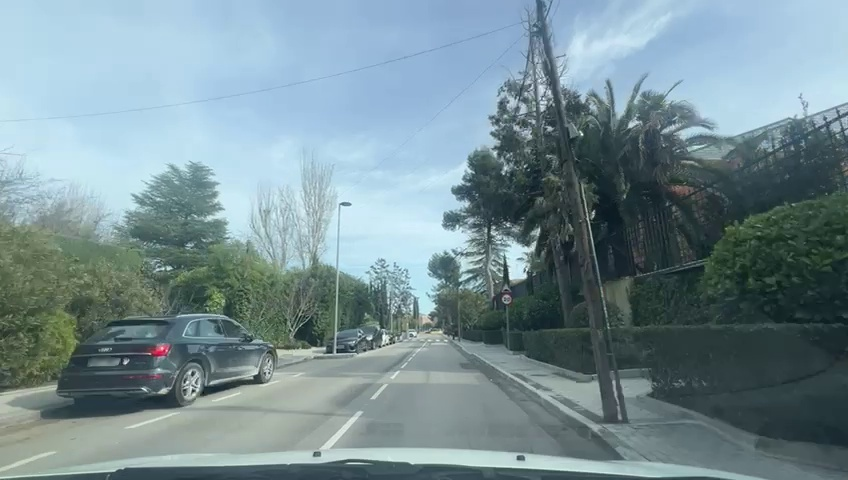
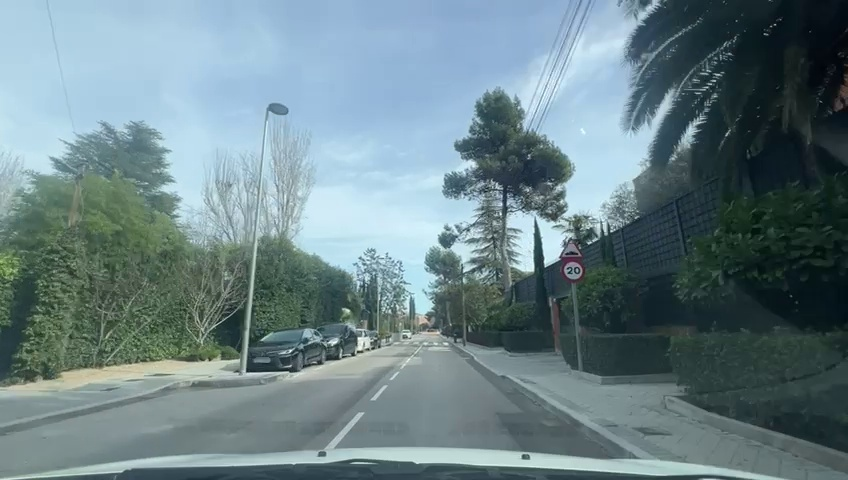
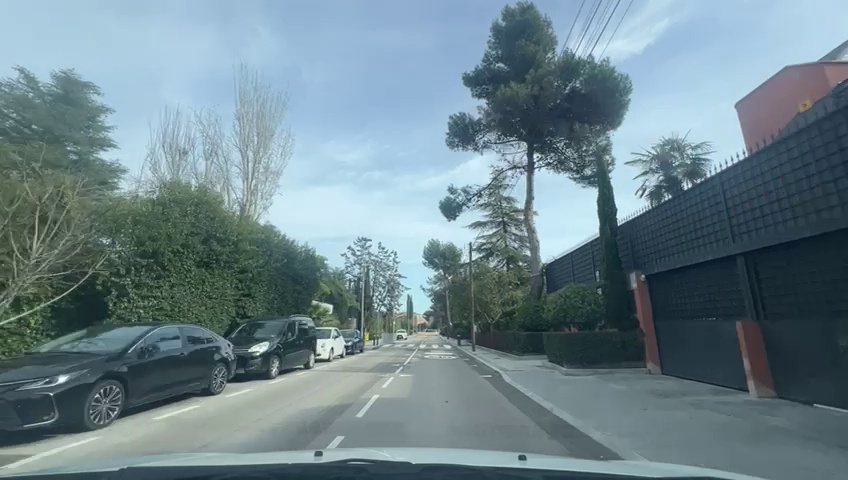
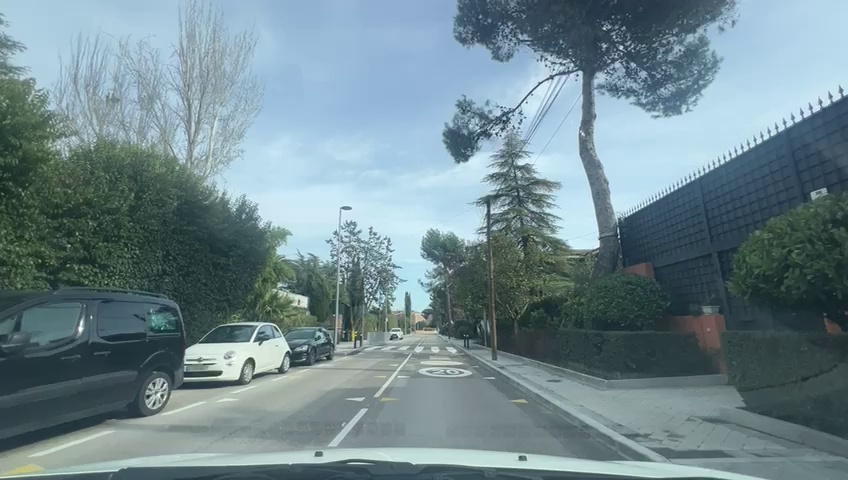
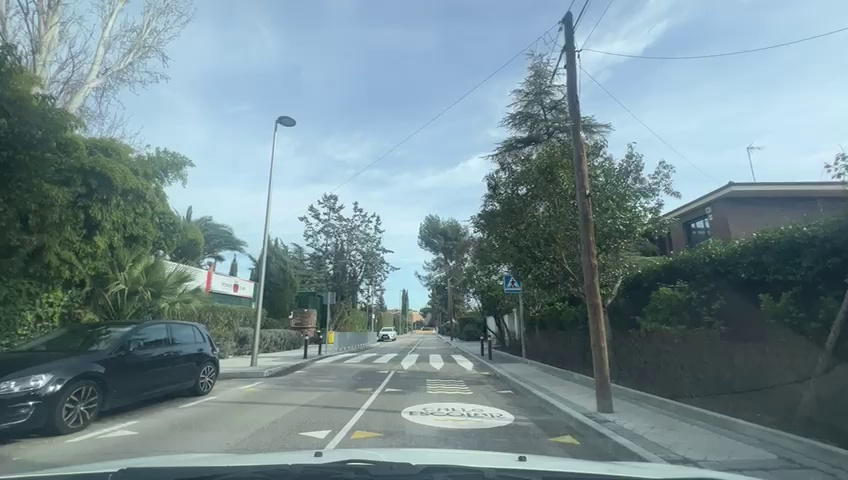
Situation: empty
Question: Is either the ego vehicle or the leading vehicle stationary?
Answer: No
Reasoning: The ego vehicle does not have any vehicle ahead of him

Situation: empty
Question: Is the ego vehicle decelerating due to dense traffic or congestion ahead?
Answer: No
Reasoning: The ego vehicle is travelling alone in the urban road, there are parked cars in the right but no vehicles ahead of ego car

Situation: empty
Question: Is a vehicle from an adjacent lane moving into the ego lane?
Answer: No
Reasoning: The vehicle seems to be travelling alone in the urban road

Situation: empty
Question: Has a vehicle merged into the ego lane directly ahead of the ego vehicle without any intermediate vehicle?
Answer: No
Reasoning: As the vehicle is travelling alone in the urban road, no vehicle is merging in the ego lane